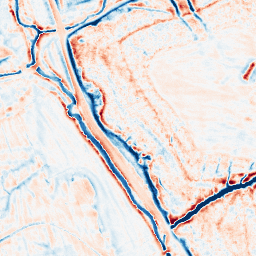
Category: edge_preserving
Decomposition family: bilateral
Decomposition parameters: d: 15
sigma_color: 150
sigma_space: 50
Upsampling method: regularized
Upsampling parameters: scale: 2
lambda_reg: 0.01
Upsampling scale: 2